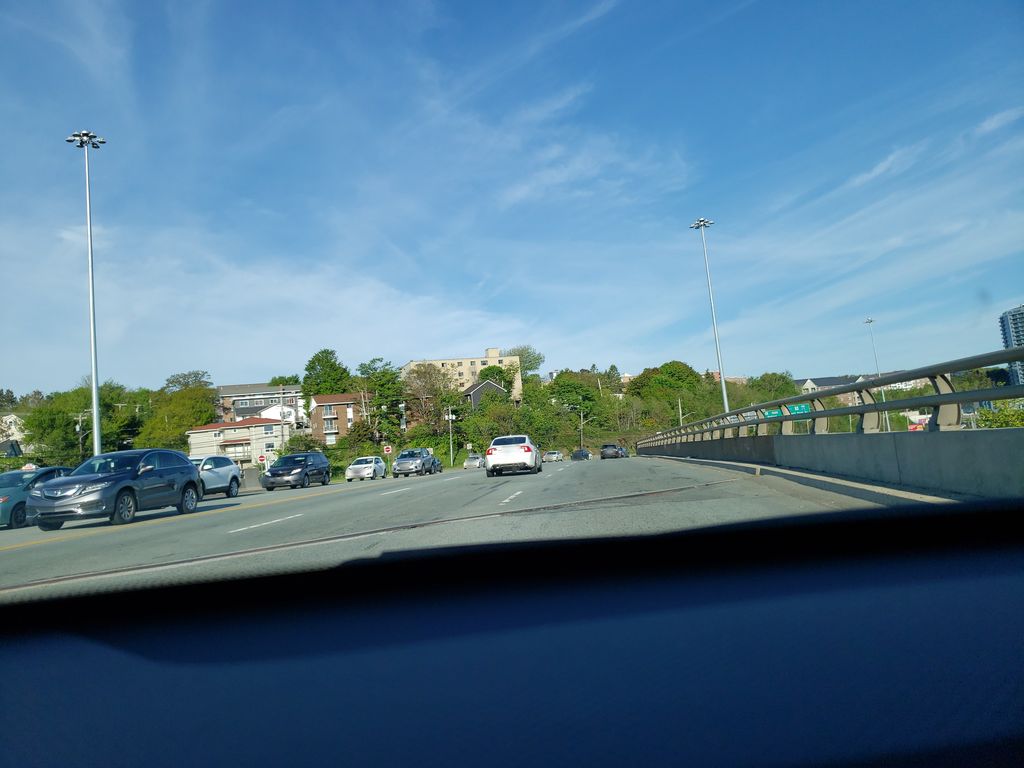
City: halifax